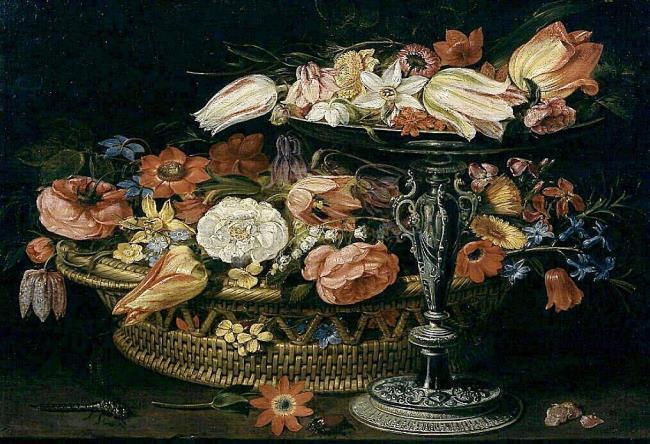
Title: Still life of basket and tazza with flowers
Artist: Clara Peeters Bron: Ingvar Bergström
Earliest date: 1610
Latest date: 1615
Genre: painting
Iconography: Still Life
Keywords: flower piece, on a stone plinth, basket of flowers, hyacinth, cheir's wallflower, anemone, Procence rose, European lily of the valley, wild pansy, white rose, tulip, forget-me-not, buttercup (guide term), narcissus, fritillaries, starflower, columbine, hoary stock, pot marigold, rosemary, tazza, Maltese-cross (plant), poet's narcissus, marsh marigold, daisy, dragonfly, common European cockchafer